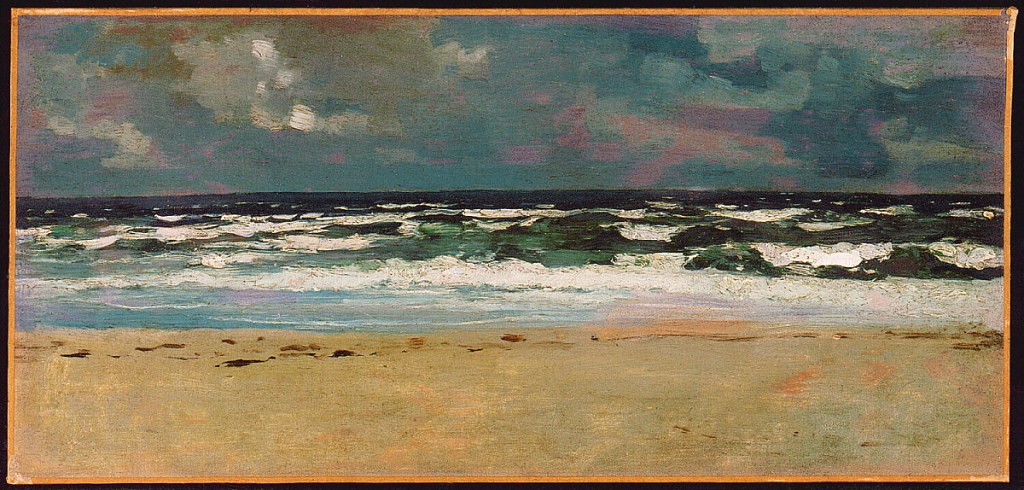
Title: Sandy Beach with Breakers
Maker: Winslow Homer, American, 1836–1910
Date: ca. 1869
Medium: Brush and oil paint on canvas
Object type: Painting
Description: Horizontal view of seacoast: dark blue ocean with green-blue white-capped breakers rolling from the middleground into a neutral gray-yellow sandy beach with brown tracks and rows at water's edge in the foreground, as a dark blue-gray sky with clouds is seen in the distance.